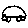
Label: car